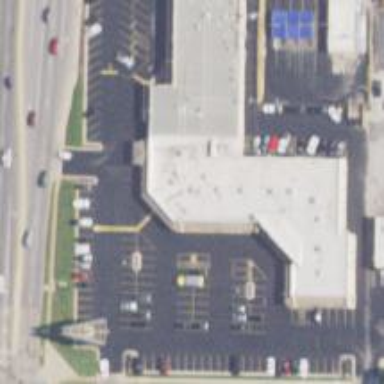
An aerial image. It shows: Pharmacy providing healthcare services.